Field crop: maize
Growth stage: 2
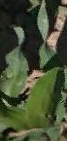
Species: maize